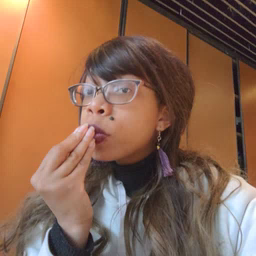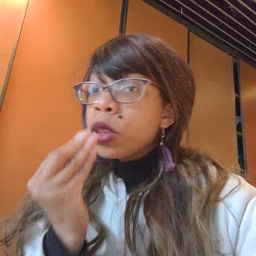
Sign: hello